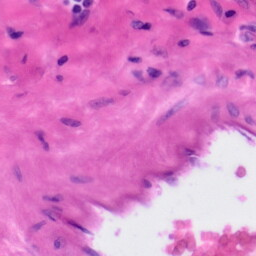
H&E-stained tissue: Tonsil